Question: I recently switched from Eclipse to Intellij. Now I'm trying to use the andengine library.
In Eclipse it was easy to add libraries. Just right click > properties > add library.
In Intellij there is no option when you right click a folder (see image). How can I add a project library (a folder, not a jar file) in Intellij?

Thank you..
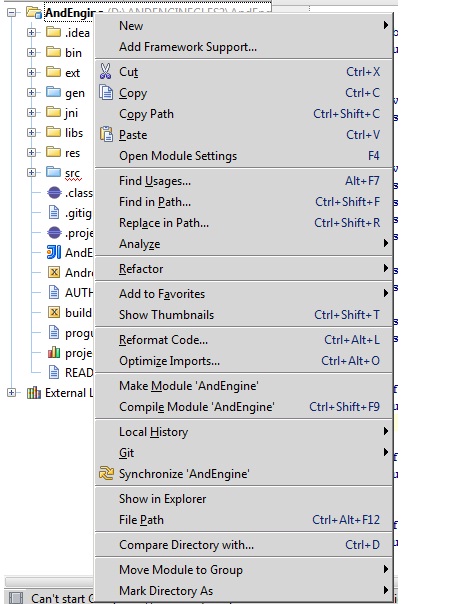
Answer: Navigate to 'File > Project Structure', select 'Modules', and hit the plus button to add another folder (with source code).